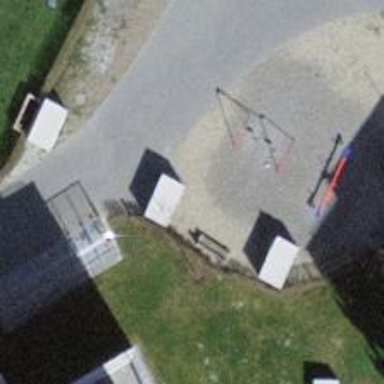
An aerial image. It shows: Playground area for leisure activities on the land.